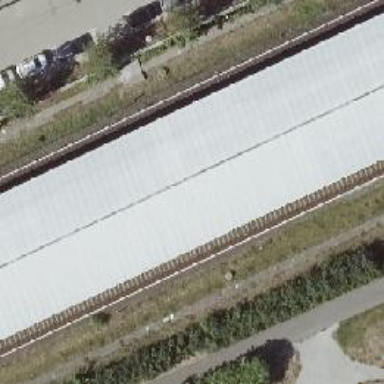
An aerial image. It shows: Subway station that serves as railway and public transport station.